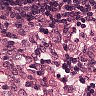
Metastatic tissue present: no